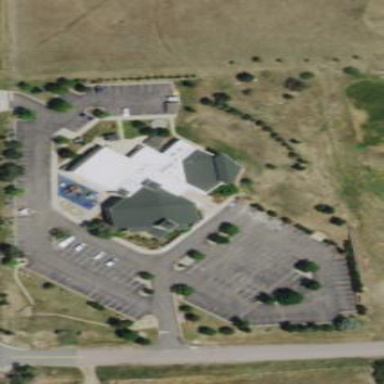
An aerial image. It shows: Building serving as place of worship.